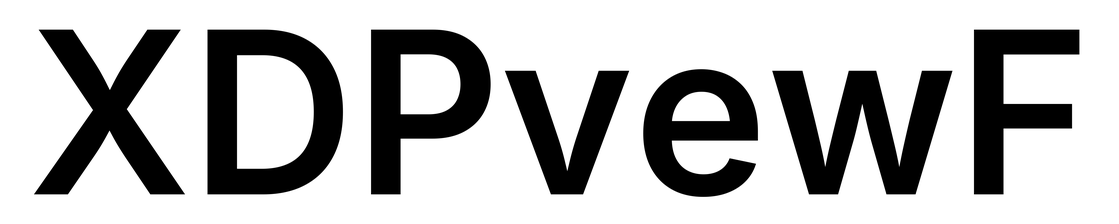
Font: Inter_SemiBold